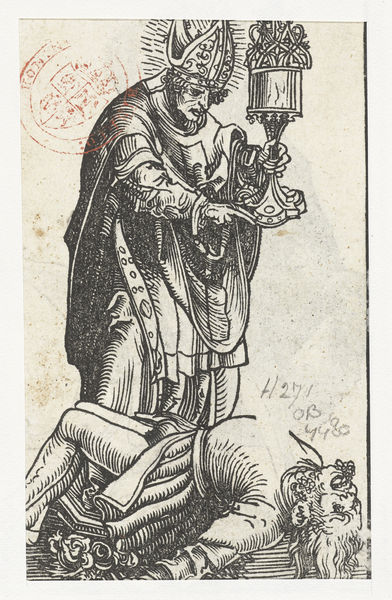
Titel: Beeld van heilige Valentijn als bisschop
Künstler: Lucas (I) Cranach
Standort: Amsterdam
Institution: Rijksmuseum
Schlagwörter: mann, blume, männer, schwarz, weiss, zeichnung, rot, rock, bart, leiche, tod, tot, toter, kirche, gewand, kelch, mantel, locken, krug, liegen, bischof, krank, buch, druck, schwarz-weiss, bleistift, stempel, karte, sterben, segen, heiliger, mitra, heilige, pokal, siegel, kupferstich, schrei, gelockt, bischofsmütze, blut christi, priest, toteer